Question: When ever I earn a reputation, firefox understand and refresh my thumbnail. I want to know how it works and when does firefox take website screenshot for its home page?
Is there any 'meta' tag or something like this to force firefox to take screenshot?

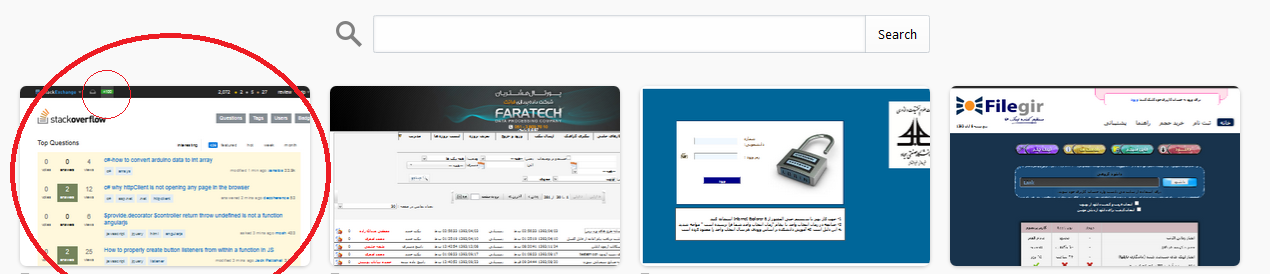
Answer: When you earn reputation firefox has no idea. The javascript code (that stackoverflow loaded into firefox when you loaded the page) does. If you don't have the page loaded and the javascript code running nothing will ever see the change. Look up AJAX if you want to know more.
You can force the images to update but it involves loading the page.
From <URL>
> The images will get re-stored as you use the new tab page to go to
those websites again.- '+'- - - -